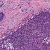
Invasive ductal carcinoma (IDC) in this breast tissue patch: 0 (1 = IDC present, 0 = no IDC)